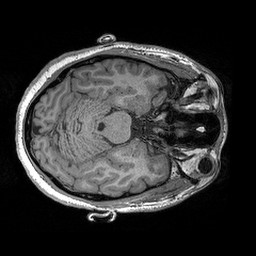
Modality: T1w
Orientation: axial
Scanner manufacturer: siemens
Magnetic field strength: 3 T
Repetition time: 2.3 s
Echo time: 0.00298 s